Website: crate-barrel
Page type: account-selection
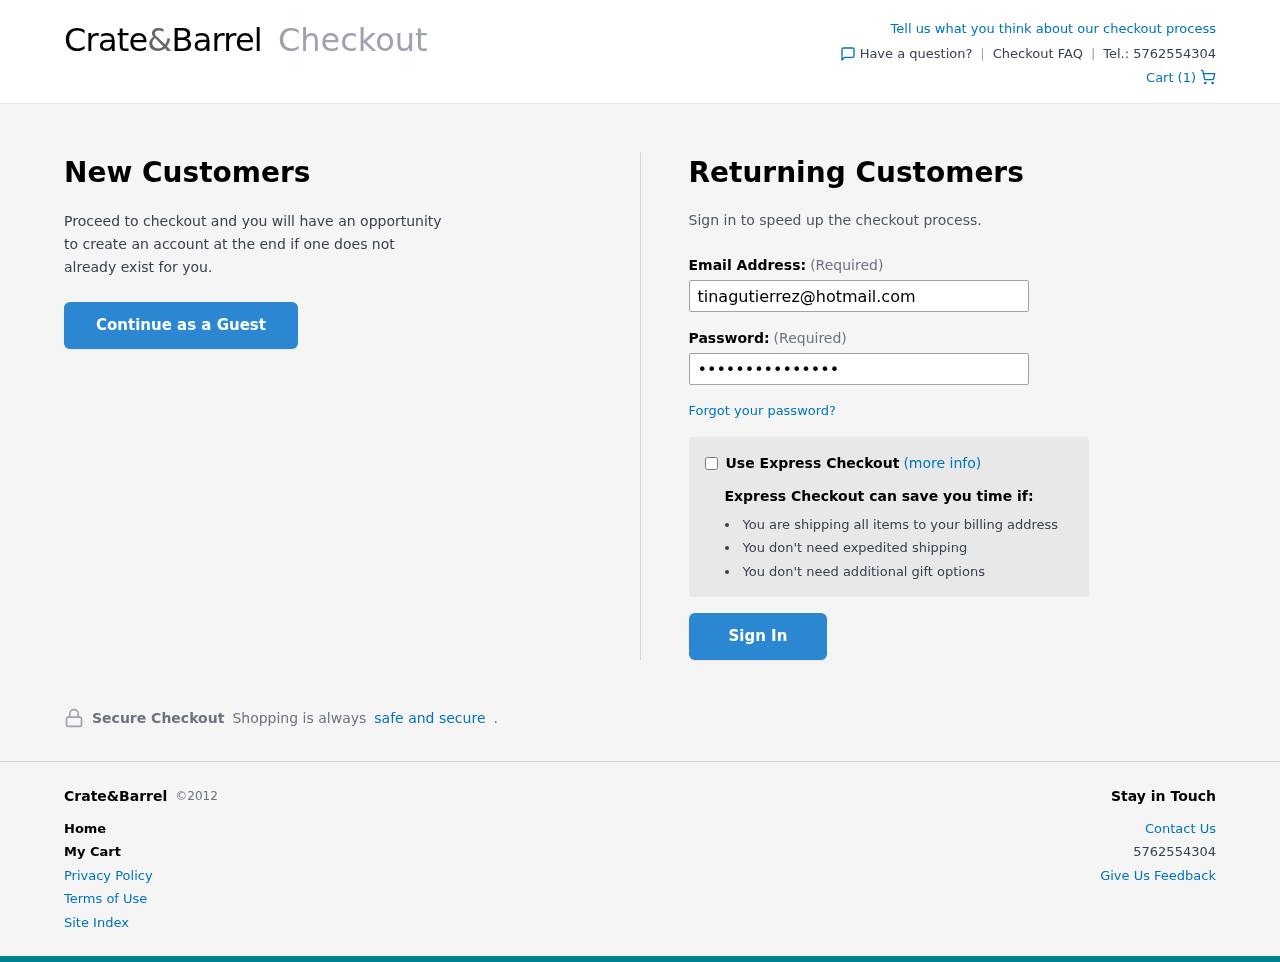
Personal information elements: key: PII_EMAIL
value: tinagutierrez@hotmail.com
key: PII_PHONE
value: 5762554304
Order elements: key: ORDER_NUM_ITEMS
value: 1